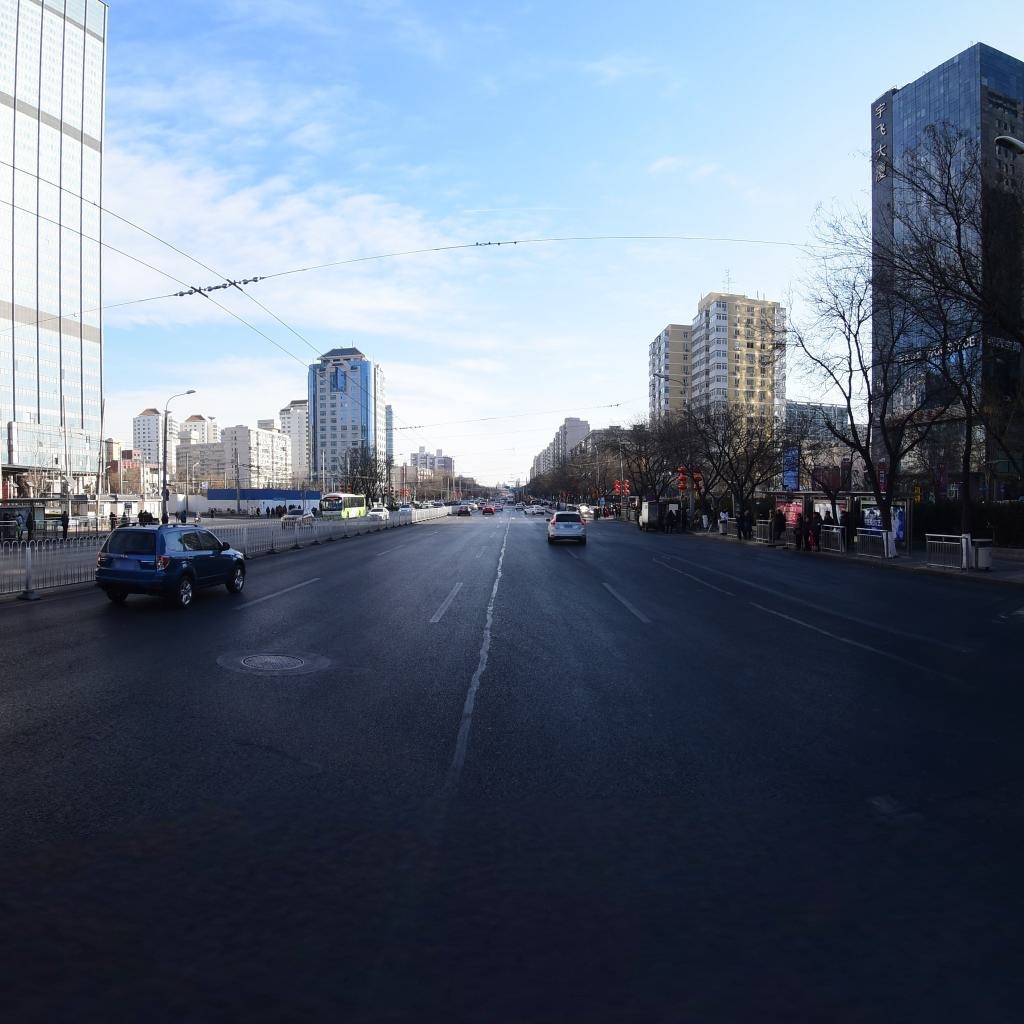
Region: Dongcheng
Road damage annotations: longitudinal patch, longitudinal patch, manhole cover, longitudinal patch, transverse patch